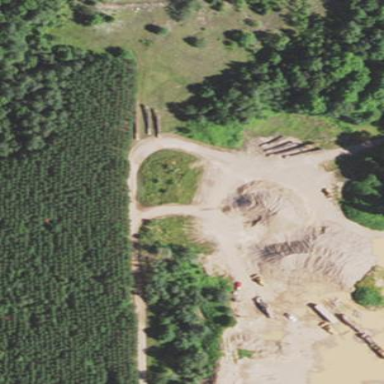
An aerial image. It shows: Quarry area.